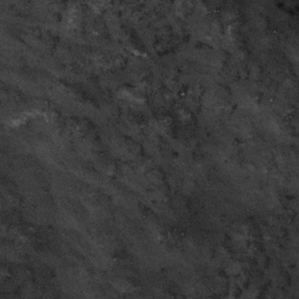
Label: frost